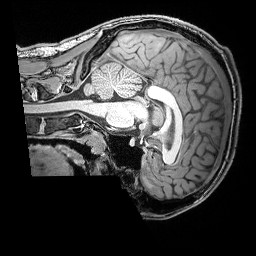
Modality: T1w
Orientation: sagittal
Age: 20
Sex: male
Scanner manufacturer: siemens
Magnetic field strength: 3 T
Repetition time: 2.53 s
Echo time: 0.00388 s